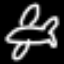
Label: airplane